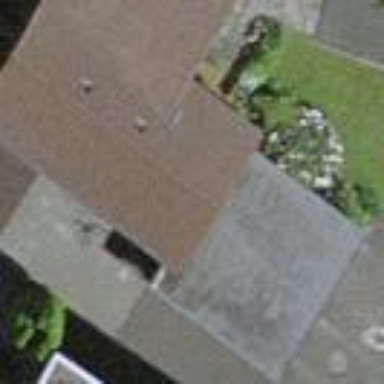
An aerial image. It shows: Garage building.